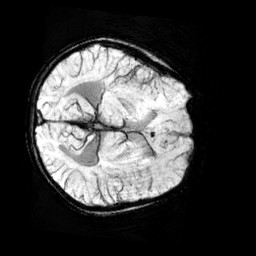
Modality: minIP
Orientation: axial
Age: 11
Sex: male
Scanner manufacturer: siemens
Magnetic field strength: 3 T
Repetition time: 0.027 s
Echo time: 0.02 s